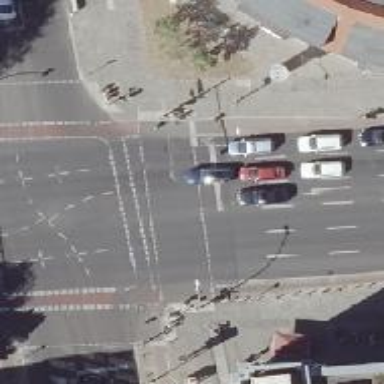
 featuring separate sidewalk and cycle track."